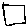
Label: square